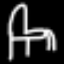
Label: chair